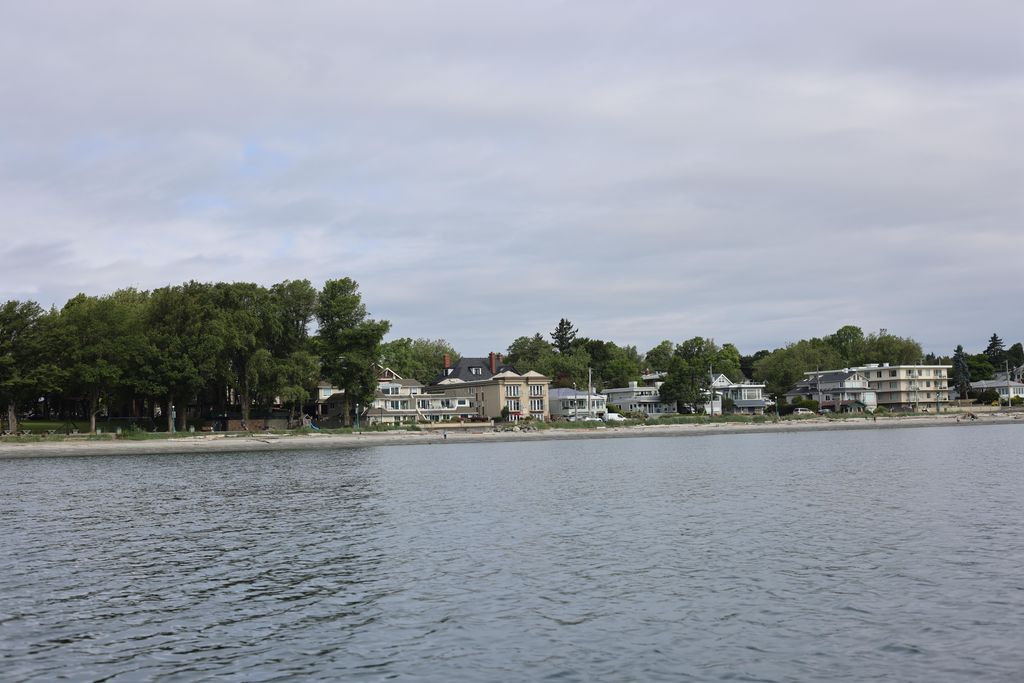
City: victoria